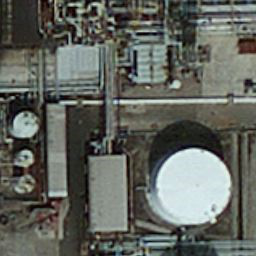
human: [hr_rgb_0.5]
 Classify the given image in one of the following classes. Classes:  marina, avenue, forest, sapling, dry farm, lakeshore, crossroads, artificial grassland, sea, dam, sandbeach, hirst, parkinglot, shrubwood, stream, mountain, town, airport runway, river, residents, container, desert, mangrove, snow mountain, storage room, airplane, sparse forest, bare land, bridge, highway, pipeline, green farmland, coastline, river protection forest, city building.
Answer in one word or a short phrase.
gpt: storage room